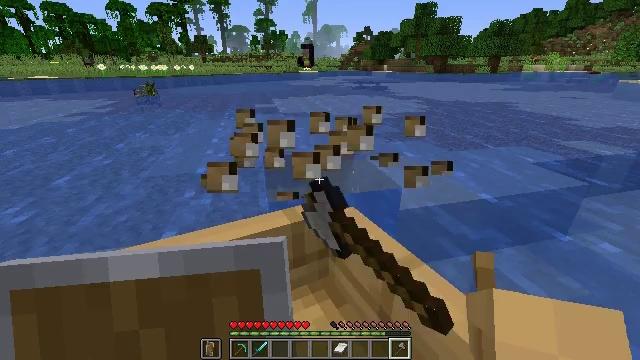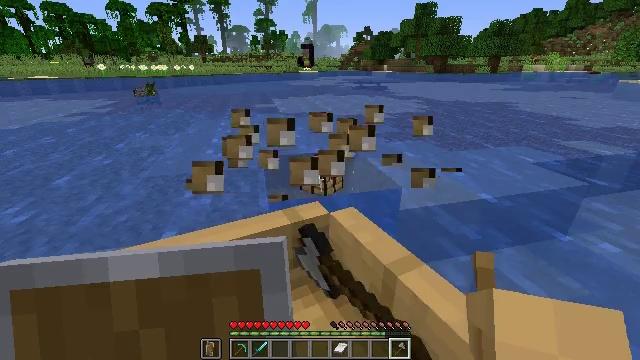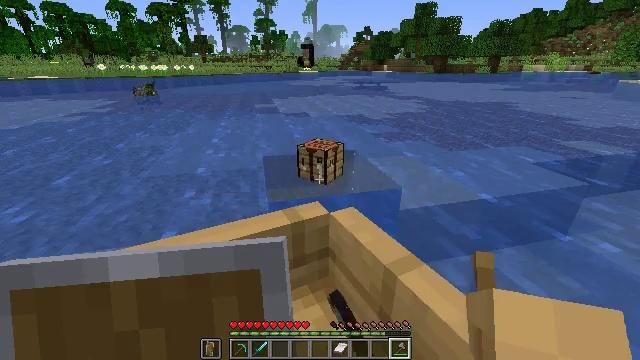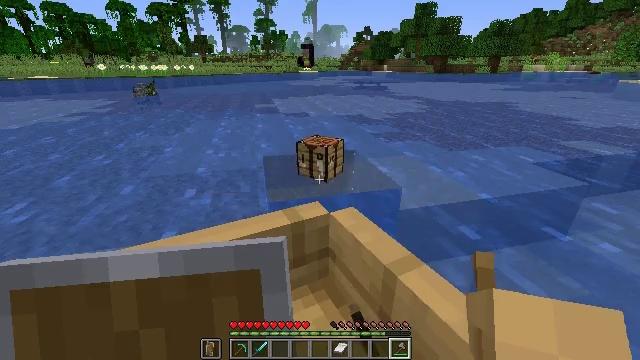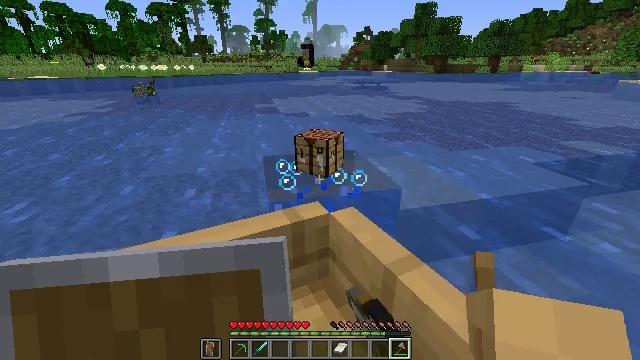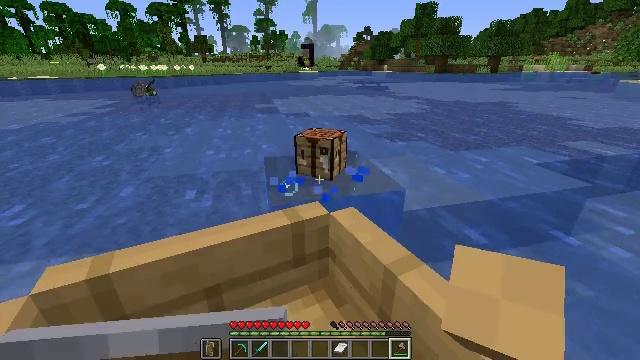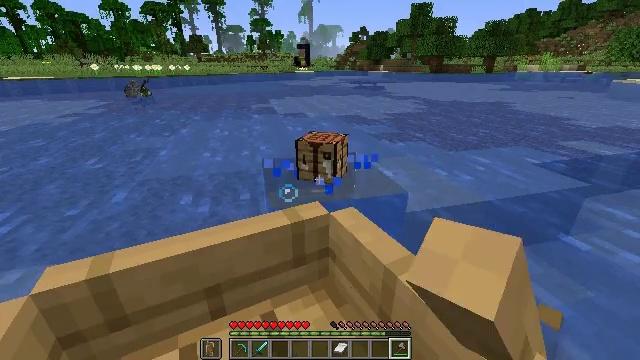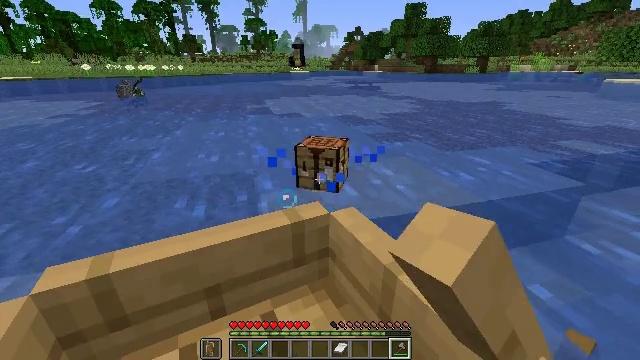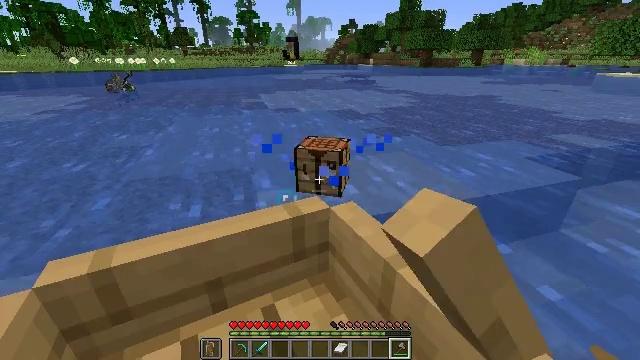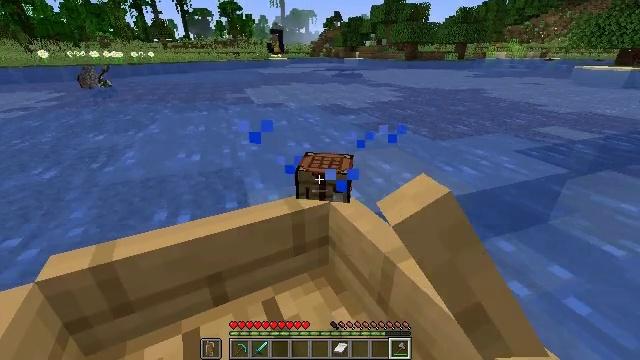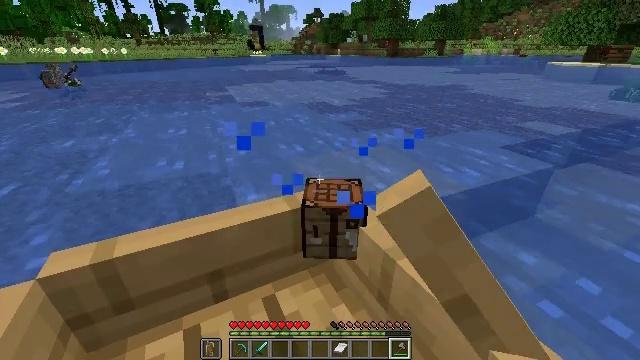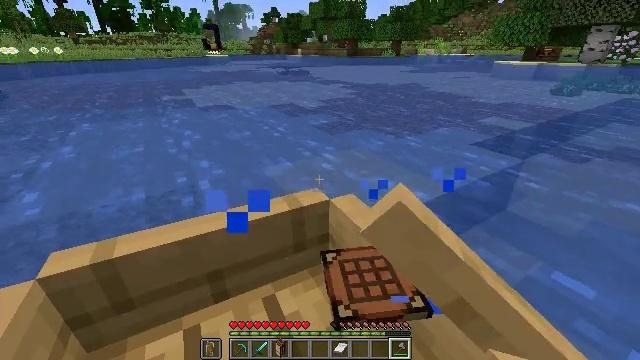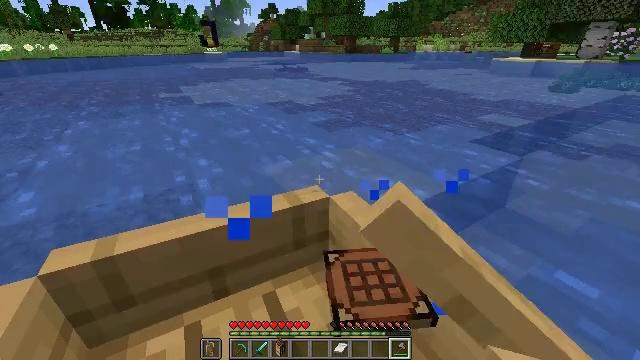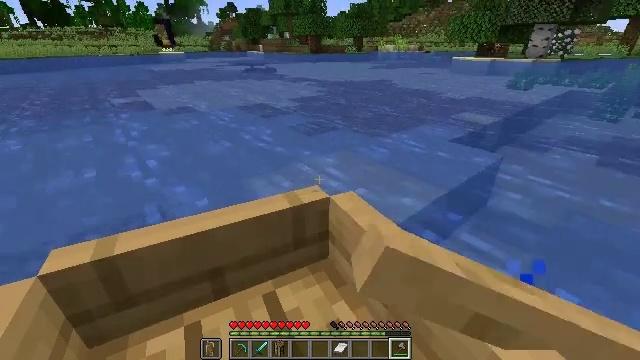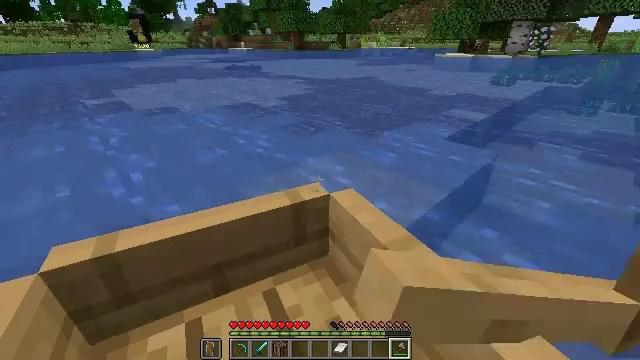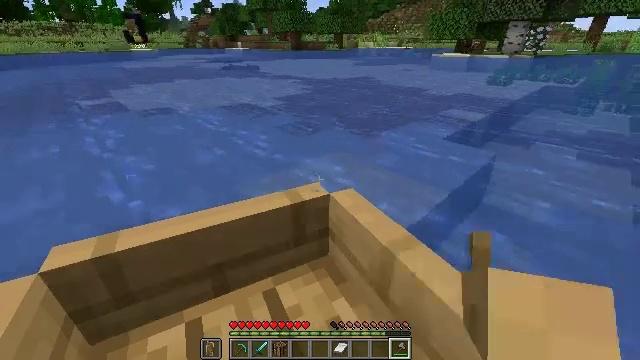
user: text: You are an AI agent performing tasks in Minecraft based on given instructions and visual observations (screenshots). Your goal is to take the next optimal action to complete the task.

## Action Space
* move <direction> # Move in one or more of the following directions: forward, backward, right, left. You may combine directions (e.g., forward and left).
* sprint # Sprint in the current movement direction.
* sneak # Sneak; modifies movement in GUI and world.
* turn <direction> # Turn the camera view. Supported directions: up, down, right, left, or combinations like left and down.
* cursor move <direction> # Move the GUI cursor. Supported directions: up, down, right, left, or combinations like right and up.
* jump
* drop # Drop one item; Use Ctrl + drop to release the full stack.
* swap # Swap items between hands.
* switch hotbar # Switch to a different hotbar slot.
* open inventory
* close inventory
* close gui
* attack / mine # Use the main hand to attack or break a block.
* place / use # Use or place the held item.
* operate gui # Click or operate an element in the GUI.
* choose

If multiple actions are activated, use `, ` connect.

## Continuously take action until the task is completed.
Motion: motion action
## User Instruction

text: Mine the gold block with a pickaxe.
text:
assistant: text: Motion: attack / mine
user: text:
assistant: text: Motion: attack / mine
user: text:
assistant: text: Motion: attack / mine
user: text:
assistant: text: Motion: move forward, attack / mine
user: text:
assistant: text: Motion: move forward and move right
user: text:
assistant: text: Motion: move forward and move right
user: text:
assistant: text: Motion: move forward and move right
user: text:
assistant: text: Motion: move forward and move right, turn down
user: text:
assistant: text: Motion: move forward and move right, turn down
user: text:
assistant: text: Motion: move forward and move right
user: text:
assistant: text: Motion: move forward
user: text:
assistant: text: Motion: move forward
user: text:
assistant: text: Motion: move forward
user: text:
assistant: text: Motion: no_op
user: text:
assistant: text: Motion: no_op
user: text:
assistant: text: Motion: no_op
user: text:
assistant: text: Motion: no_op
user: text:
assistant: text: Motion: move forward, turn left
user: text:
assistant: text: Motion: move forward, turn left
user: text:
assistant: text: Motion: move forward, turn left
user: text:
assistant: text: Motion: move forward, turn left and up
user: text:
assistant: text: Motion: move forward, turn left
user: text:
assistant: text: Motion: move forward, turn left and up
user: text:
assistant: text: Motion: move forward, turn left and up
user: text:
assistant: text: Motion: move forward, turn left and up
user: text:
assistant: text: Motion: move forward, turn left and up
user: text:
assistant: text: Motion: move forward, turn left
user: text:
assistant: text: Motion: move forward, turn left
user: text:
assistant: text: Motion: move forward
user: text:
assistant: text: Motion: move forward